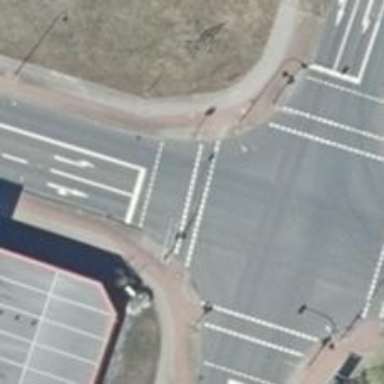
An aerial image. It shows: Road with traffic signals at crossing.